Aerial crown-view tile of a tropical tree (Barro Colorado Island, Panama), acquired 20250414:
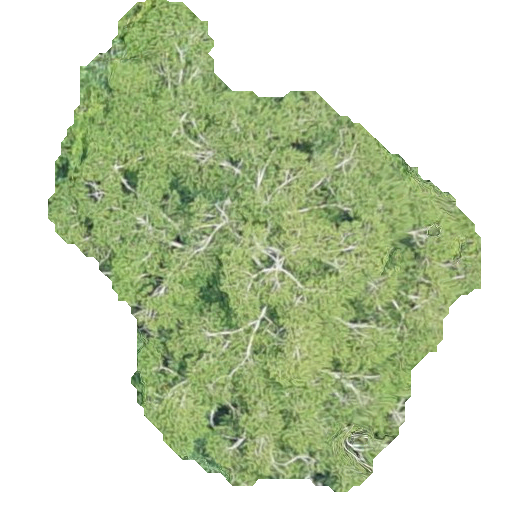
Species: Trema micranthum
GBIF accepted scientific name: Trema micranthum
Crown area: 191.032 m²